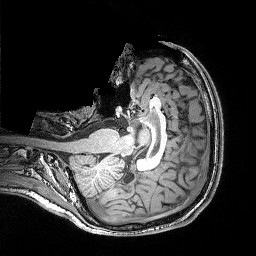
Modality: T1w
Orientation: axial
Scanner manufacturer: siemens
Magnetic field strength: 3 T
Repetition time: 0.02 s
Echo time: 0.005 s